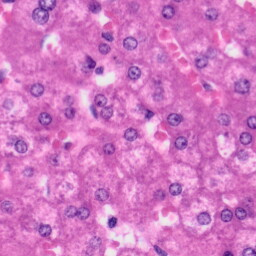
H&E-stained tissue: Liver